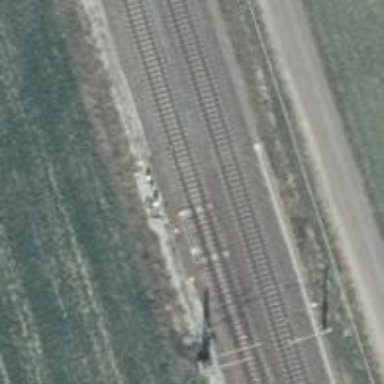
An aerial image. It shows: Railway switch.